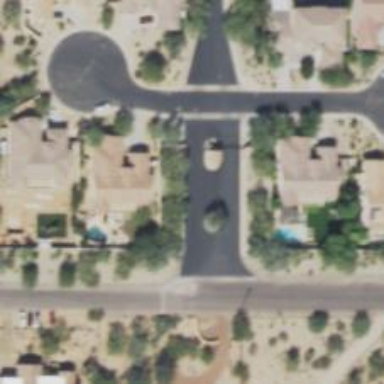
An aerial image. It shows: Smooth asphalt road in residential area.